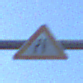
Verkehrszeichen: EinseitigVerengteFahrbahnLinks
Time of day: SunriseSunset
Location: Outdoor (Urban)
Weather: PartlyCloudy
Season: NotSpecified
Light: Natural